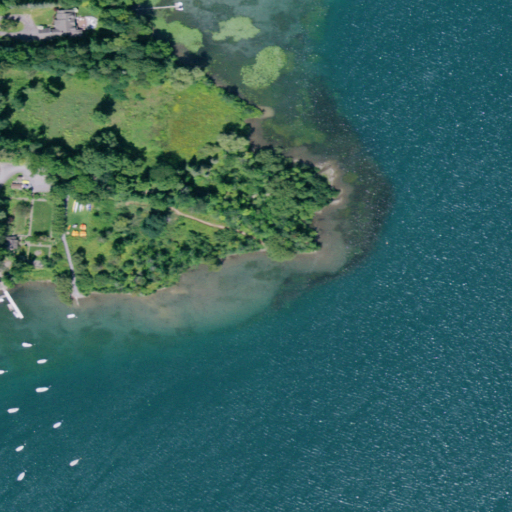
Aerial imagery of cape in New York named Brookwood Point containing open water, deciduous forest, woody wetlands, mixed forest, open development, medium intensity development, and pasture